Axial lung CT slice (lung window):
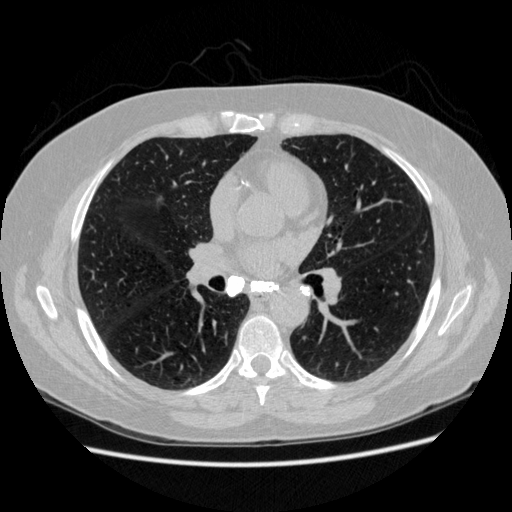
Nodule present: no